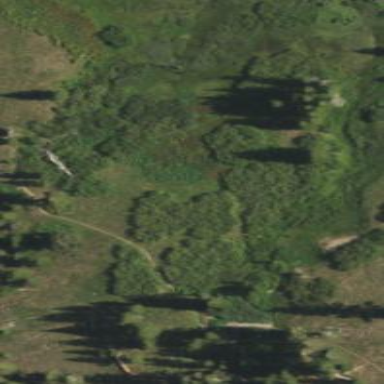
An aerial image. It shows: Wet meadow with wood vegetation.